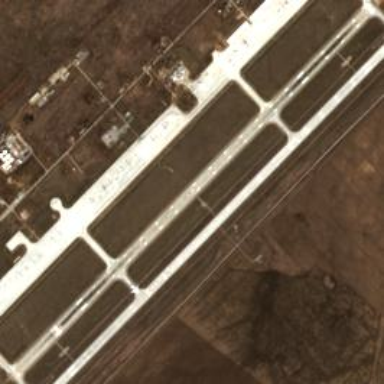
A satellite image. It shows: Runway in airport area.